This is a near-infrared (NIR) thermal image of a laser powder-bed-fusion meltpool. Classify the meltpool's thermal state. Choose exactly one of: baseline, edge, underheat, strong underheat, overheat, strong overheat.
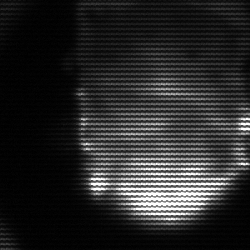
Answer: baseline